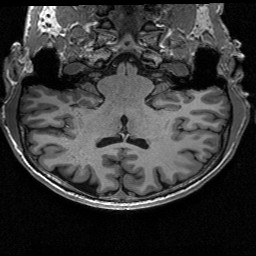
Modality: T1w
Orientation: sagittal